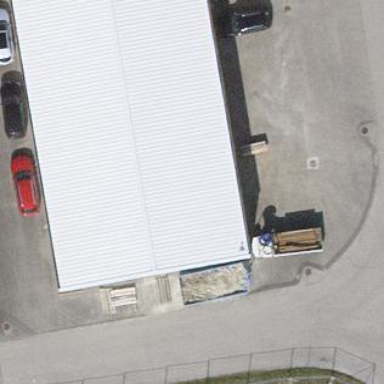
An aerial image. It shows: Warehouse building.